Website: apple-inc
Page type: payment
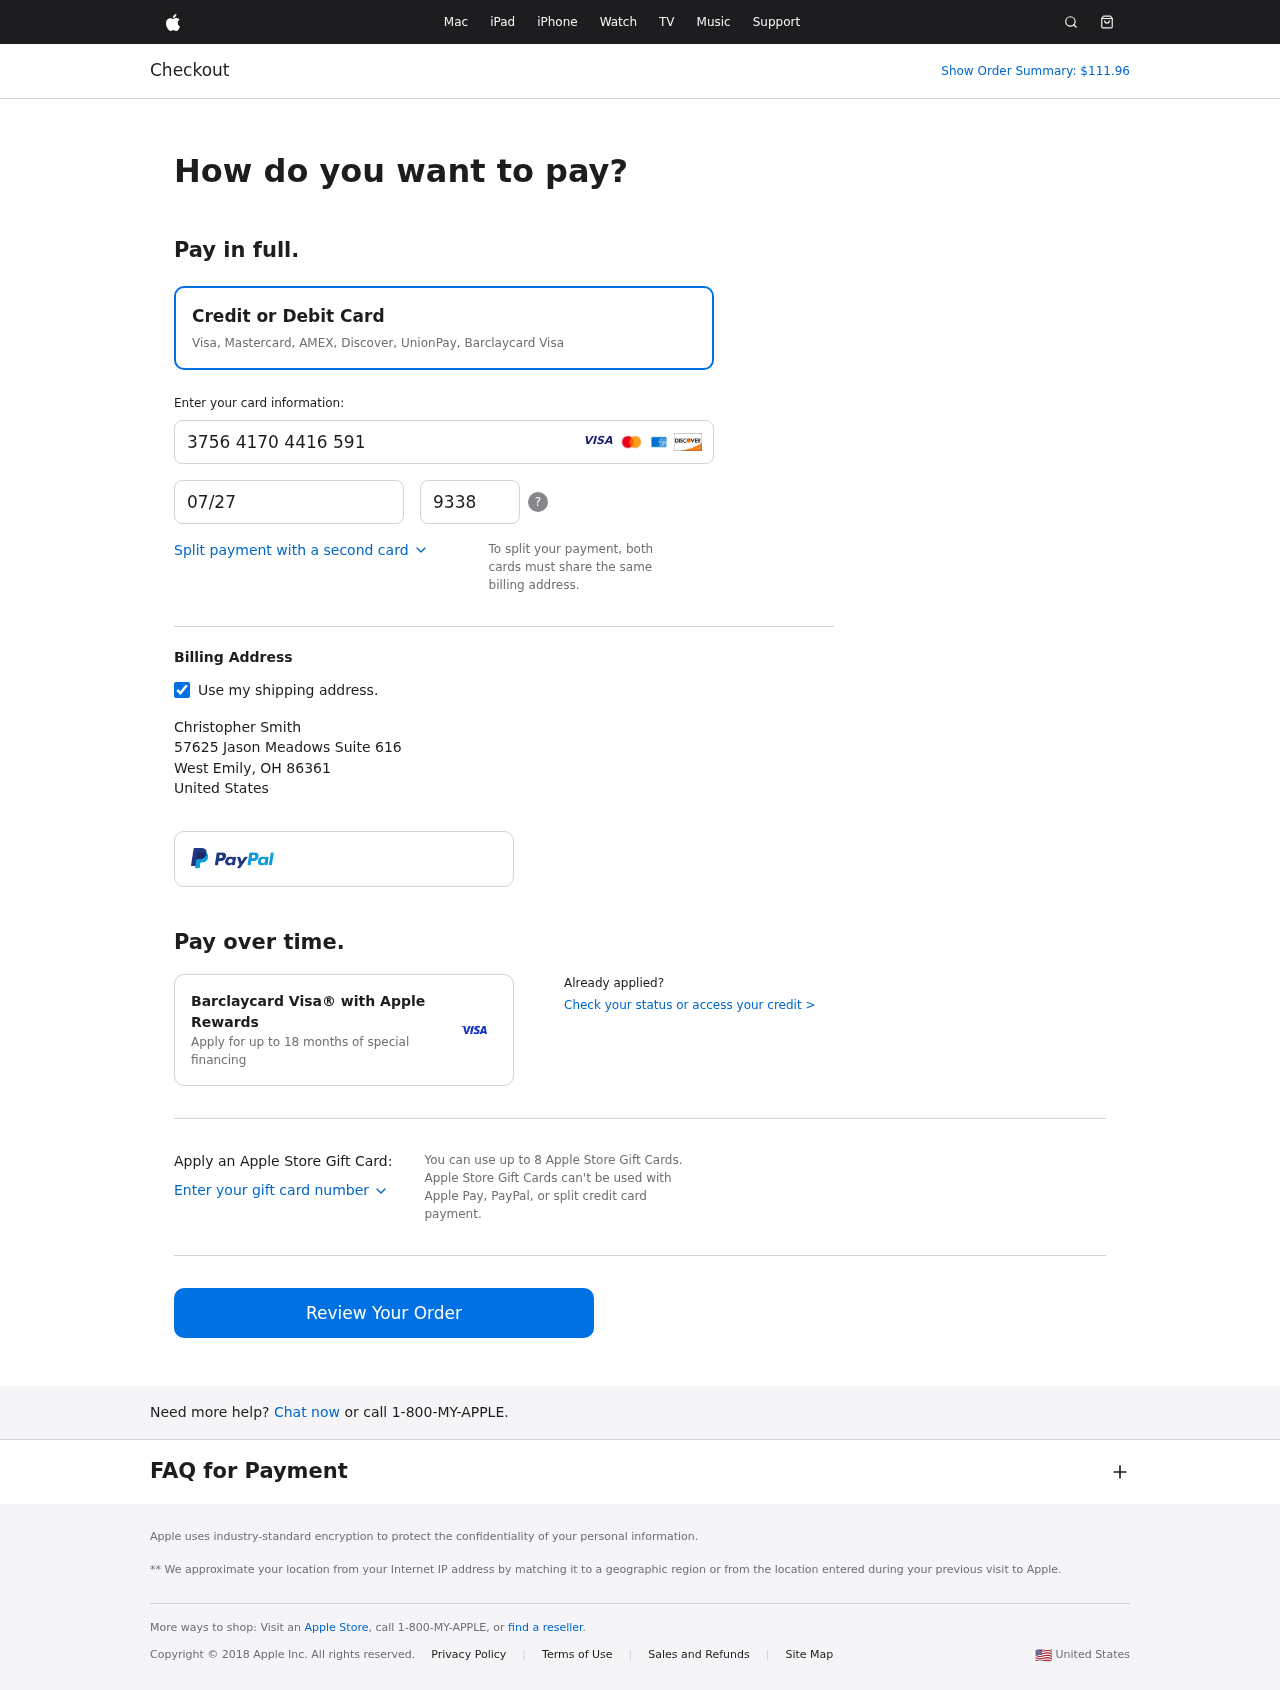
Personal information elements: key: PII_CARD_CVV
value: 9338
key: PII_CARD_EXPIRY
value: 07/27
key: PII_CARD_NUMBER
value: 3756 4170 4416 591
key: PII_CITY
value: West Emily
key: PII_COUNTRY
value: United States
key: PII_FULLNAME
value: Christopher Smith
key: PII_POSTCODE
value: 86361
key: PII_STATE_ABBR
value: OH
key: PII_STREET
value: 57625 Jason Meadows Suite 616
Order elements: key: ORDER_TOTAL
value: Show Order Summary: $111.96